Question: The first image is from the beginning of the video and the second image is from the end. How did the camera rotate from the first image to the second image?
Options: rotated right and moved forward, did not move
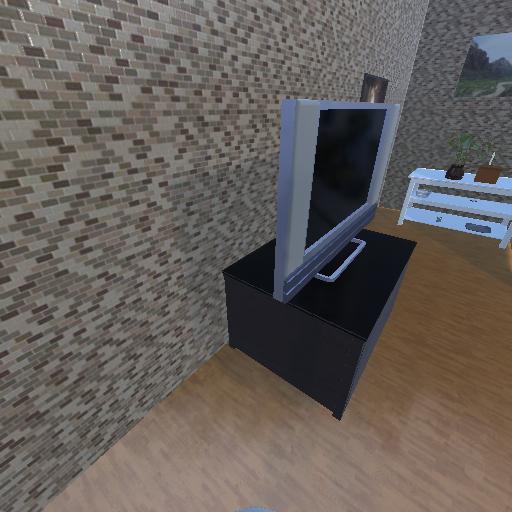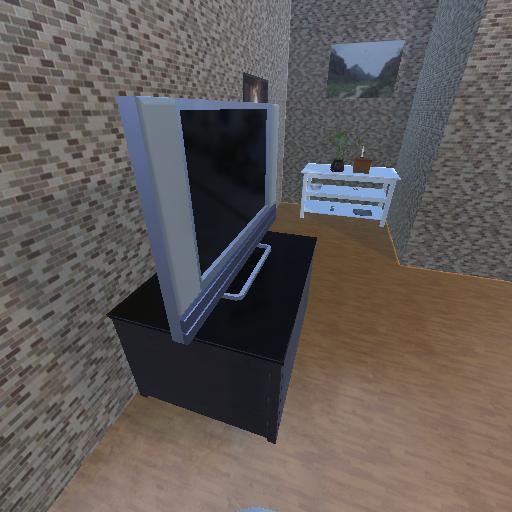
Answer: rotated right and moved forward